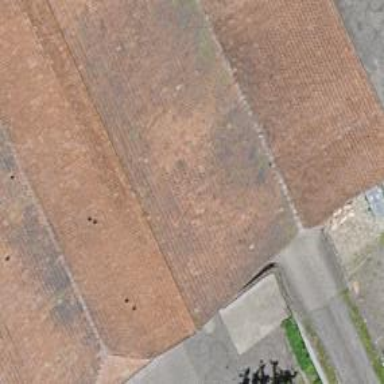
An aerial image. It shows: Warehouse.